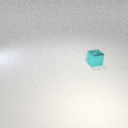
small cyan metal cube